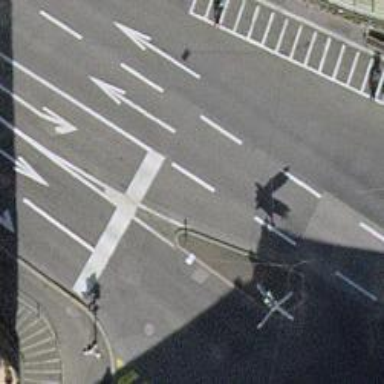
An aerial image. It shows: Road with traffic signals.